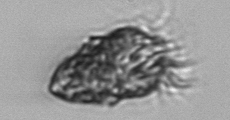
Label: Strombidium_morphotype1